Question: I am trying to create a DataGrid in WPF 4.0 using MVVM...
Features required -
1. Muti - Select rows using a checkbox (single click)
2. A select all checkbox to check all the checkboxes in the datagrid
Something like this -

It has been 2 days and i am not able to figure out how to solve the problem effectively..
A working example is what I need now ASAP..
I'll highly appreciate if someone has a working solution to share with me...
N please don't tell me to google this thing because none of the things worked out for me...
1. I am using AutoGeneration of Columns
2. I don't want to add "IsSelected" or any of such property in my MODEL..
3. I am just facing 2 problems -
Firstly, "Select all" Feature i.e. checking all checkboxes on the checkbox click of the one present in the column header...(I am able to select and unselect the datagrid but not able to tick/untick the checkboxes)
Secondly, Multiple selection on mouse click without holding Ctrl Key..
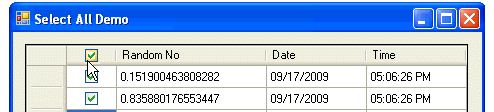
Answer: When you're working with MVVM, you have to be aware of what is considered data and what is strictly UI.
Is your 'SelectedItems' going to be part of your data, or only your UI?
If it's part of your data, you really should have an 'IsSelected' property on your data model, even if that means extending the data class to include an 'IsSelected' property, or creating a wrapper class that only contains 'bool IsSelected' and 'object MyDataItem'. The first option is probably preferred, since you could keep 'AutoGenerateColumns="True"', and it makes the column bindings simpler.
Then you would just bind your 'DataGridRow.SelectedItem' to the 'IsSelected' property of the data item:
'''
<Style TargetType="{x:Type DataGridRow}">
<Setter Property="IsSelected" Value="{Binding IsSelected}" />
</Style>
'''
But if your 'SelectedItems' is only for the UI, or if you are breaking the MVVM pattern for some reason in this instance, than you can create the unbound 'CheckBox' and use some code behind to ensure the 'CheckBox' is correctly synchronized to the 'SelectedItem'.
I did a quick sample app, and here is what my code looked like:
First off, I just added the unbound 'CheckBox' column to the column list using a 'DataGridTemplateColumn'. This will get added before the 'AutoGenerateColumns' list of columns.
'''
<DataGrid x:Name="TestDataGrid" ItemsSource="{Binding Test}"
SelectionMode="Extended" CanUserAddRows="False"
PreviewMouseLeftButtonDown="TestDataGrid_PreviewMouseLeftButtonDown_1">
<DataGrid.Columns>
<DataGridTemplateColumn>
<DataGridTemplateColumn.CellTemplate>
<DataTemplate>
<CheckBox x:Name="TestCheckBox"
PreviewMouseLeftButtonDown="CheckBox_PreviewMouseLeftButtonDown" />
</DataTemplate>
</DataGridTemplateColumn.CellTemplate>
</DataGridTemplateColumn>
</DataGrid.Columns>
</DataGrid>
'''
Second, I added a 'PreviewMouseDown' event to the 'CheckBox' to make it set the 'IsSelected' property of the row.
'''
private void CheckBox_PreviewMouseLeftButtonDown(object sender, MouseButtonEventArgs e)
{
var chk = (CheckBox)sender;
var row = VisualTreeHelpers.FindAncestor<DataGridRow>(chk);
var newValue = !chk.IsChecked.GetValueOrDefault();
row.IsSelected = newValue;
chk.IsChecked = newValue;
// Mark event as handled so that the default
// DataGridPreviewMouseDown doesn't handle the event
e.Handled = true;
}
'''
It needs to navigate the 'VisualTree' to find the 'DataGridRow' associated with the clicked 'CheckBox' to select it, and to make life easier I am using some custom <URL> to find the 'DataGridRow'. You can use the same code, or you can create your own method for searching the 'VisualTree'.
And last of all, if the user clicks on anywhere other than the 'CheckBox', we want to disable the default 'DataGrid' selection event. This ensures that the 'IsSelected' value will only change when you click on the 'CheckBox'.
There are multiple ways of doing this that will disable the selection at different levels, but to make life simple I just disabled the 'DataGrid.PreviewMouseLeftButtonDown' event if the user didn't click on the 'CheckBox'.
'''
private void TestDataGrid_PreviewMouseLeftButtonDown_1(object sender, MouseButtonEventArgs e)
{
var chk = VisualTreeHelpers.FindAncestor<CheckBox>((DependencyObject)e.OriginalSource, "TestCheckBox");
if (chk == null)
e.Handled = true;
}
'''
I using my custom <URL> again to navigate the visual tree and find out if the CheckBox was clicked on, and cancelling the event if the user clicked on anywhere other than the 'CheckBox'.
As for your 2nd request of adding a 'CheckBox' to 'SelectAll' or 'UnselectAll' items, this would once again be dependent on if your selection is part of the UI or the data.
If it's part of the UI, simply add a 'CheckBox' to the 'DataGridTemplateColumn.HeaderTemplate', and when it's clicked, loop through the 'DataGrid.Rows', find the 'CheckBox' in the first column, and check or uncheck it.
If it's part of the data you could still do the same thing (only set the bound value in the 'DataGrid.Items' instead of the 'CheckBox.IsChecked' from the 'DataGrid.Rows'), or you could do as <URL>, and bind it to a property on the 'ViewModel'.